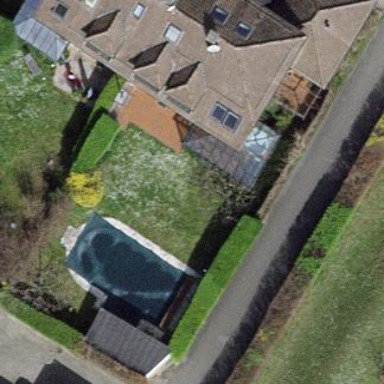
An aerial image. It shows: Garden surrounded by fence.